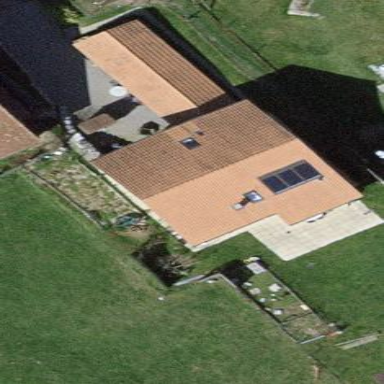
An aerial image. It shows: Simple and straightforward house.